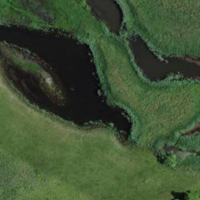
EUNIS habitat code: 21
Species observed at this site:
Tringa ochropus
Grus grus
Ardea purpurea
Lepus europaeus
Fulica atra
Acrocephalus scirpaceus
Sylvia borin
Falco tinnunculus
Mareca penelope
Gallinago gallinago
Tetrix ceperoi